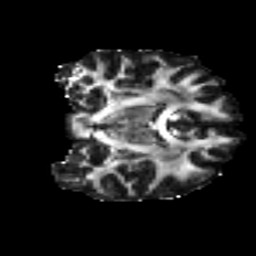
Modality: FA
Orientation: coronal
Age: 33
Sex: female
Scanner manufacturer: ge
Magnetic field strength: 3 T
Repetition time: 7.8 s
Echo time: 0.0642 s